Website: home-depot
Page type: customer-info-address
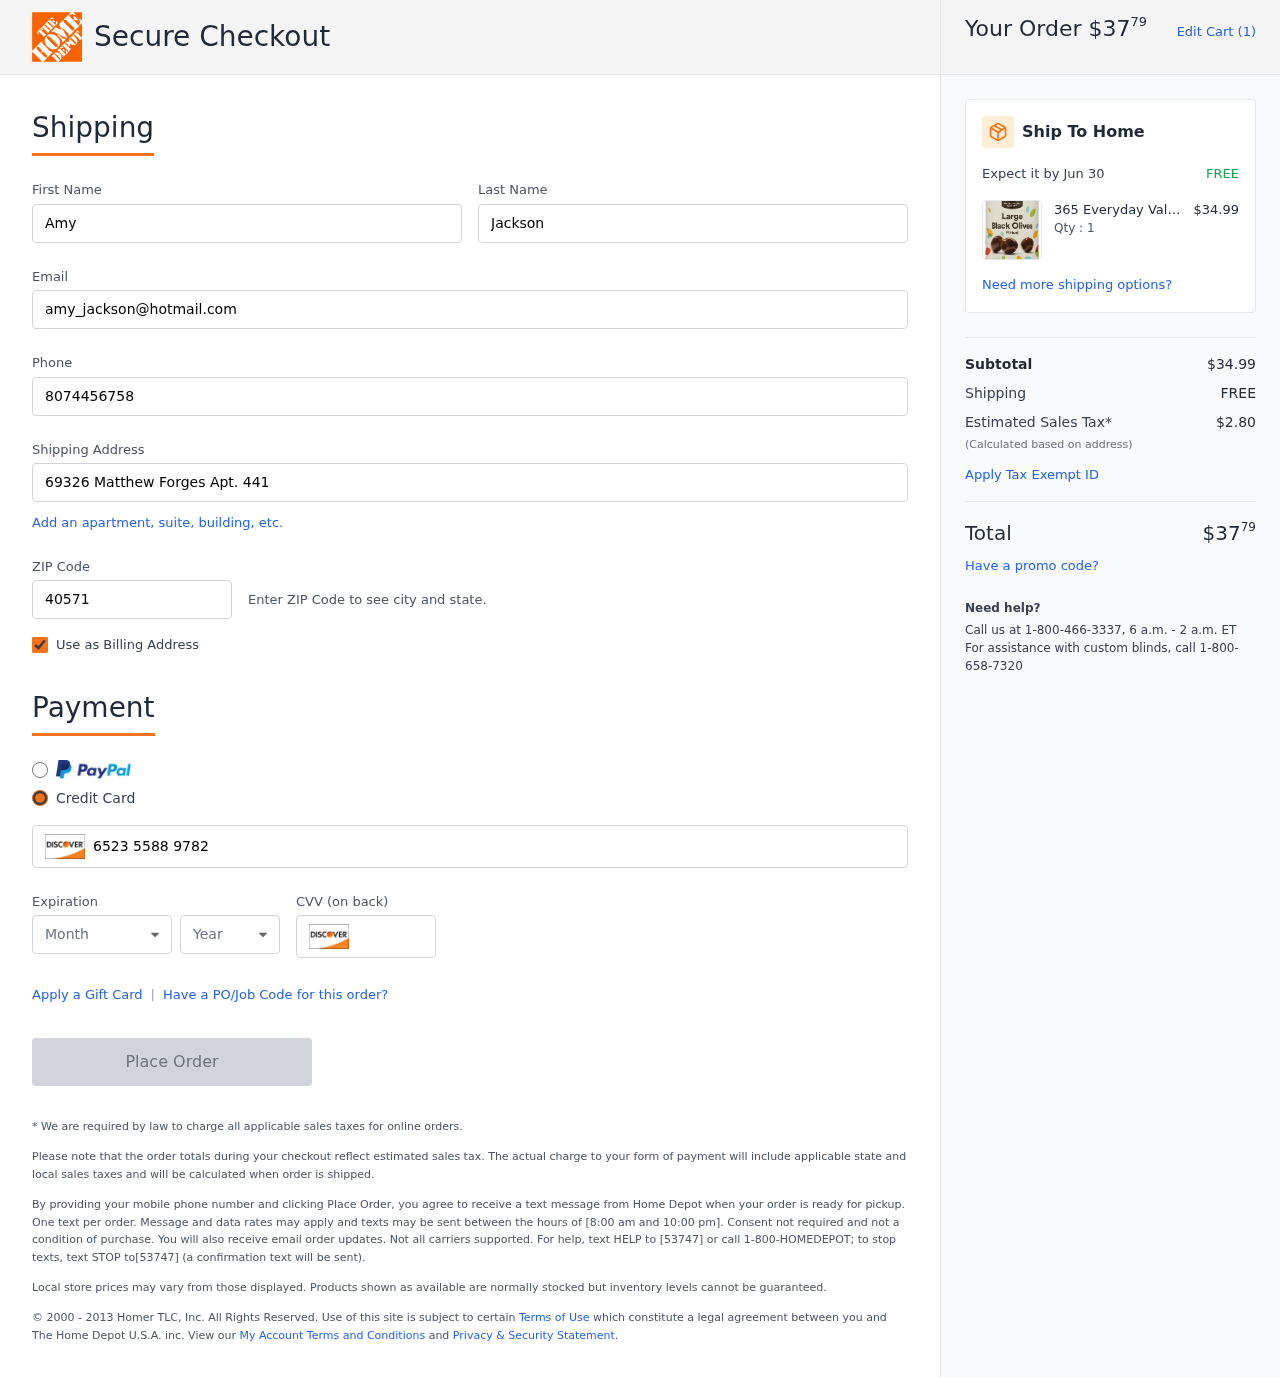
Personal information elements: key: PII_CARD_CVV
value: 199
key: PII_CARD_EXPIRY_MONTH
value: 07
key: PII_CARD_EXPIRY_YEAR
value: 30
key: PII_CARD_NUMBER
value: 6523 5588 9782 9158
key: PII_EMAIL
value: amy_jackson@hotmail.com
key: PII_FIRSTNAME
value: Amy
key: PII_LASTNAME
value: Jackson
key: PII_PHONE
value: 8074456758
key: PII_POSTCODE
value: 40571
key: PII_STREET
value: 69326 Matthew Forges Apt. 441
Product elements: key: PRODUCT1_BRAND
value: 365 Everyday Value
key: PRODUCT1_NAME
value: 365 Everyday Value, Pitted Black Olives, Large, 6 oz
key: PRODUCT1_PRICE
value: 34.99
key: PRODUCT1_QUANTITY
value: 1
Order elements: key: ORDER_TOTAL
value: $3779
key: ORDER_NUM_ITEMS
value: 1
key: ORDER_DELIVERY_DATE
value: Jun 30
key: ORDER_SUBTOTAL
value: $34.99
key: ORDER_SHIPPING_COST
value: FREE
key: ORDER_TAX
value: $2.80